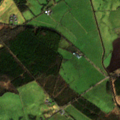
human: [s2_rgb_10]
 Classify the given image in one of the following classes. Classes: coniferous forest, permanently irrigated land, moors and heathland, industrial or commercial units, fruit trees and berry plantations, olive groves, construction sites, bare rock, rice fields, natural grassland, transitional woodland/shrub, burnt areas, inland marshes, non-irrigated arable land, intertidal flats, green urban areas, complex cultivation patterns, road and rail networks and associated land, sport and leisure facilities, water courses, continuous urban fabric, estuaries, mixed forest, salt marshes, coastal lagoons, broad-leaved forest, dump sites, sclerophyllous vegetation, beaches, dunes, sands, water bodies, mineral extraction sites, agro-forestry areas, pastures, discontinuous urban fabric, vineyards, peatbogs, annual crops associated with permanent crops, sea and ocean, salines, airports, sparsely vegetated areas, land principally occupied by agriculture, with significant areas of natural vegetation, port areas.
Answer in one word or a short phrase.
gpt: pastures, mixed forest, transitional woodland/shrub